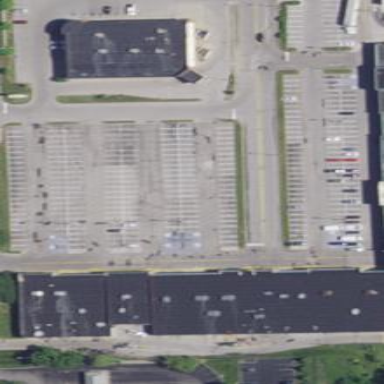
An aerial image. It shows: Parking area with surface.